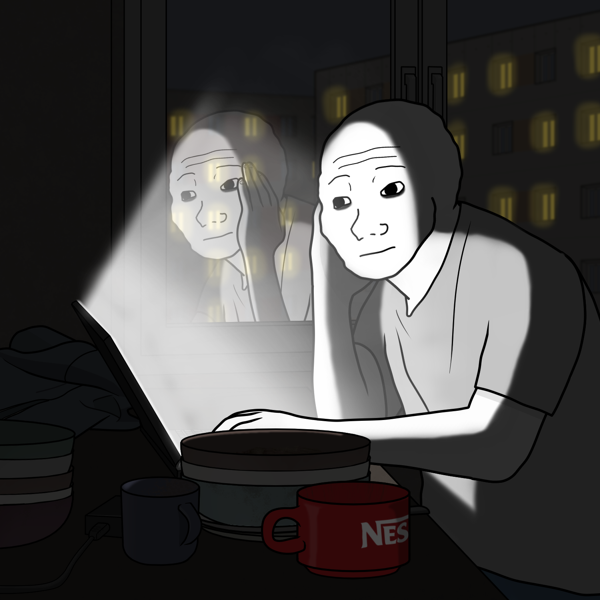
Label: 5_Wojak_with_Background